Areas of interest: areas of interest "Intime Department Store"
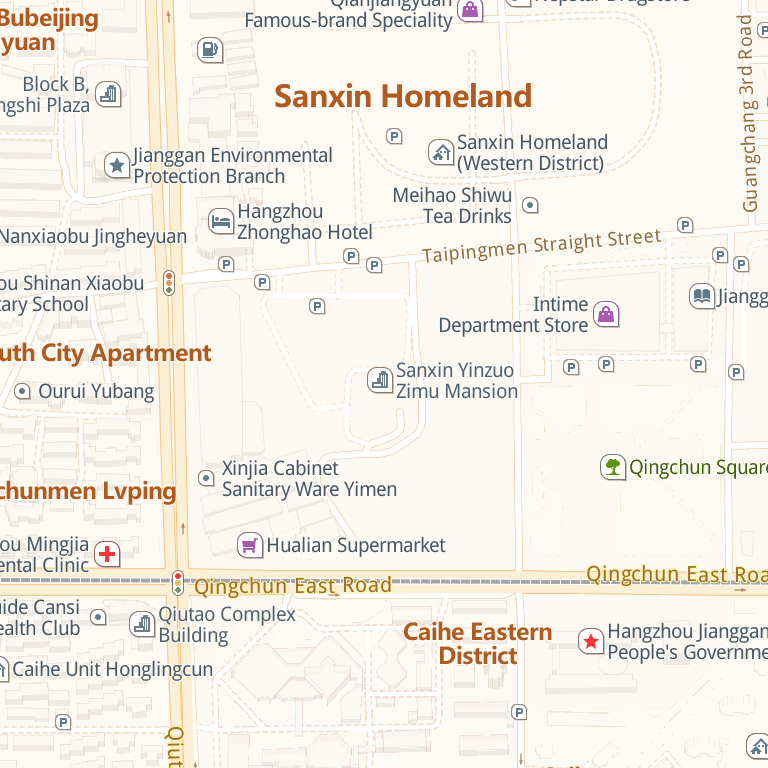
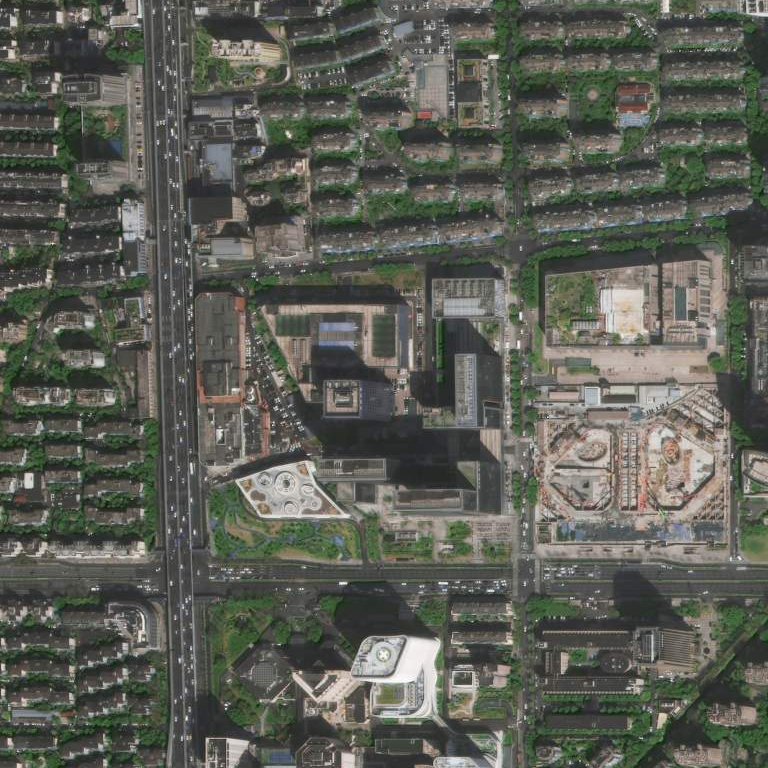